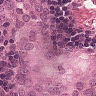
Metastatic tissue present: yes